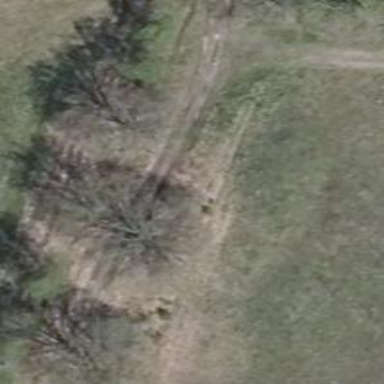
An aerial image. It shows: Row of deciduous broadleaved trees.